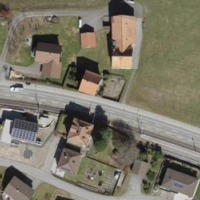
EUNIS habitat code: 55
Species observed at this site:
Lysimachia vulgaris